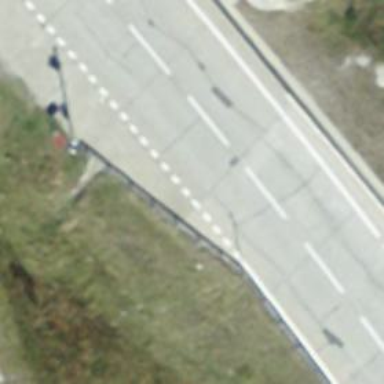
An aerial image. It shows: Concrete primary highway.